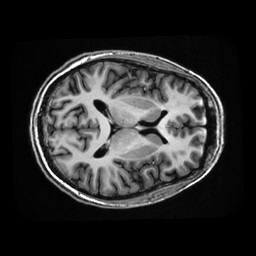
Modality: T1w
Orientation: axial
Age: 21
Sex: male
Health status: healthy
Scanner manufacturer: ge
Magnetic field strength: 3 T
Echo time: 0.0052 s